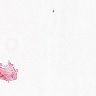
Metastatic tissue present: no